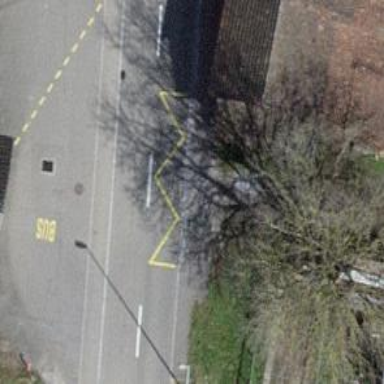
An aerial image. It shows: Bus stop with platform for public transport.